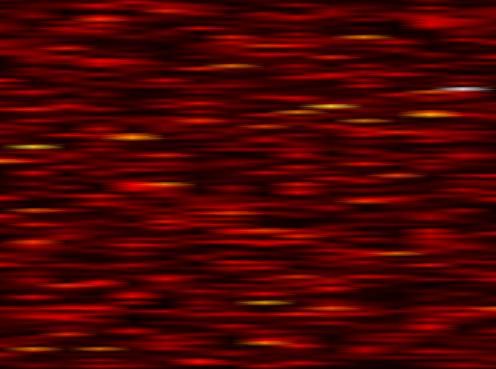
Label: OFDM